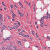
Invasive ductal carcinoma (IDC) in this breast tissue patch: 1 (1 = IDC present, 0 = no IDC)